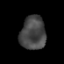
Tissue: prostate
Cell type: Epithelial cells
Senescence score: 0.3055
Nuclear area (px): 827
Mean DAPI intensity: 71.175